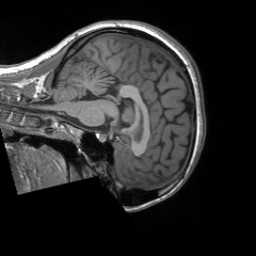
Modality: T1w
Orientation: sagittal